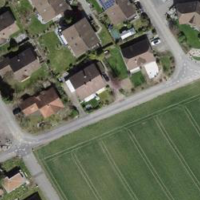
EUNIS habitat code: 54
Species observed at this site:
Cotinus coggygria